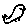
Label: bird